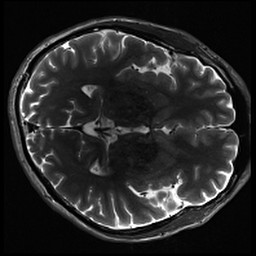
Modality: inplaneT2
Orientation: axial